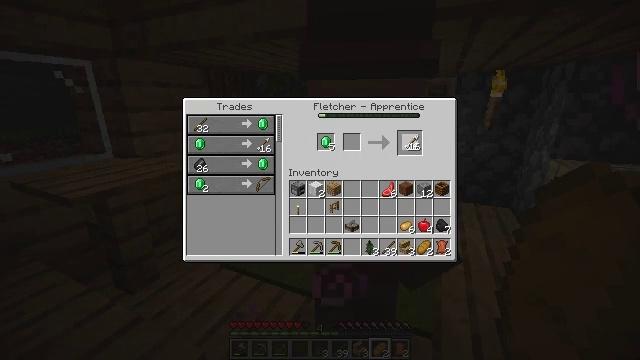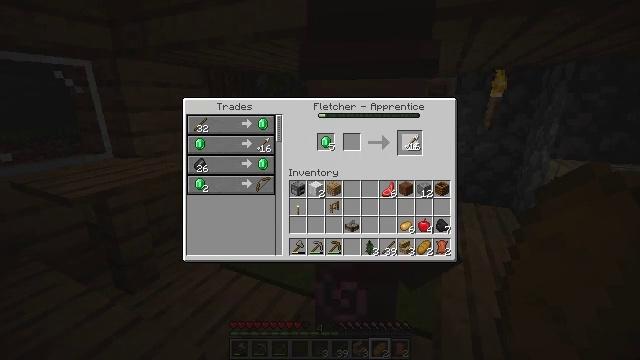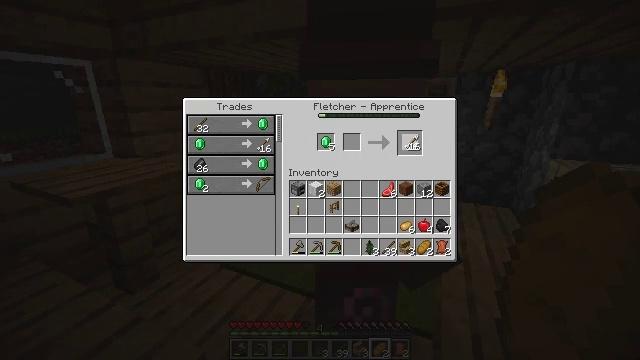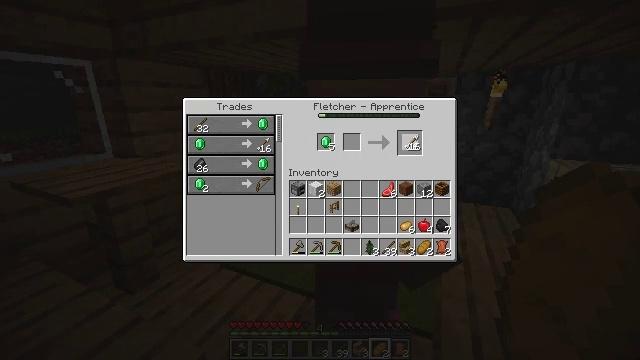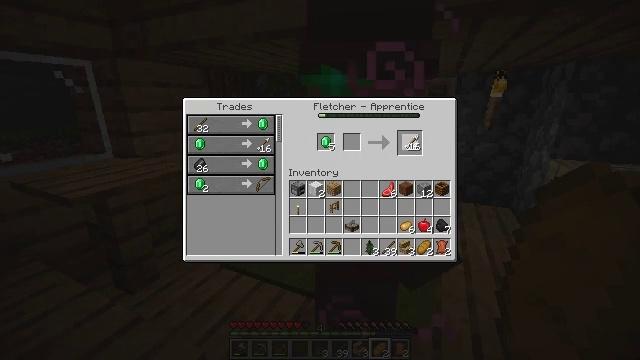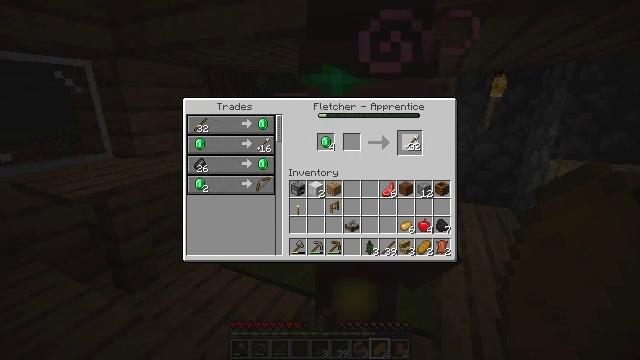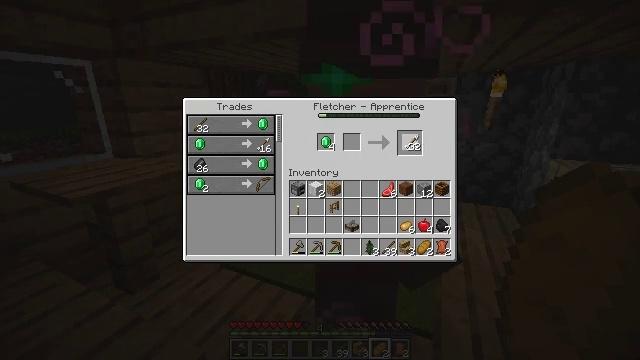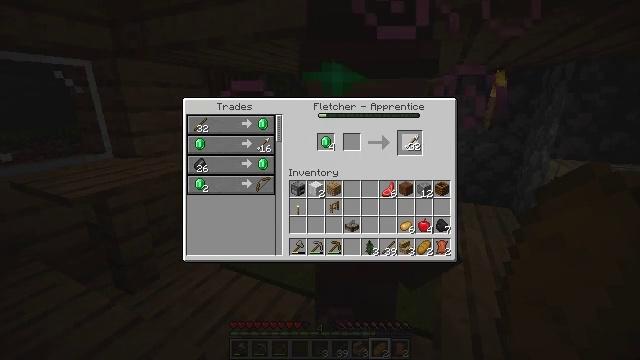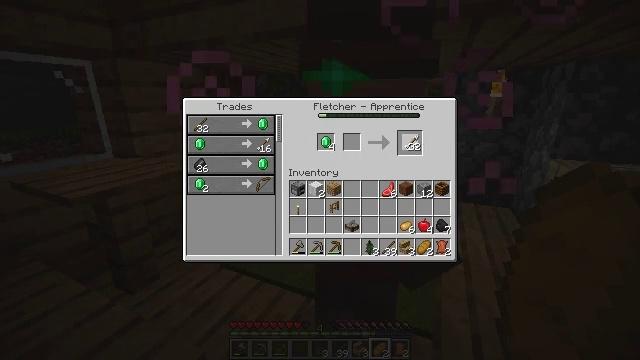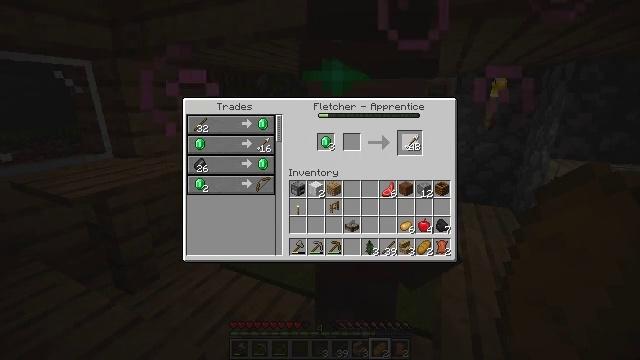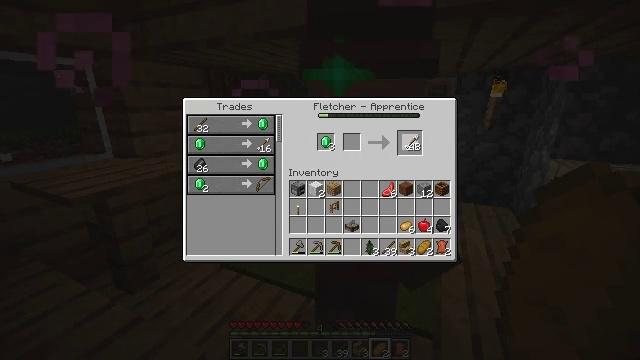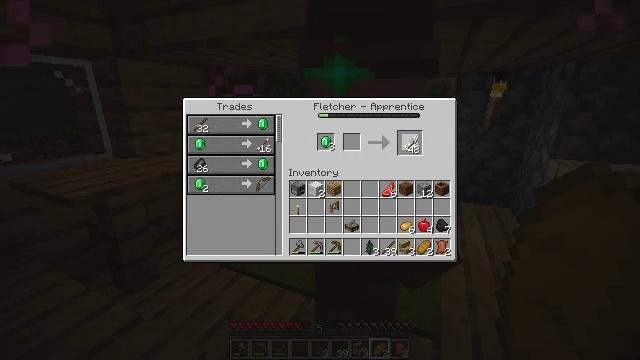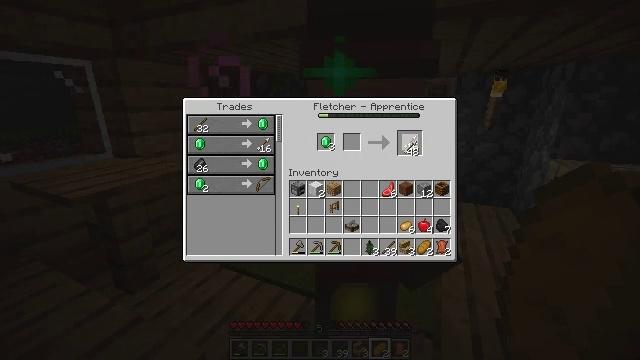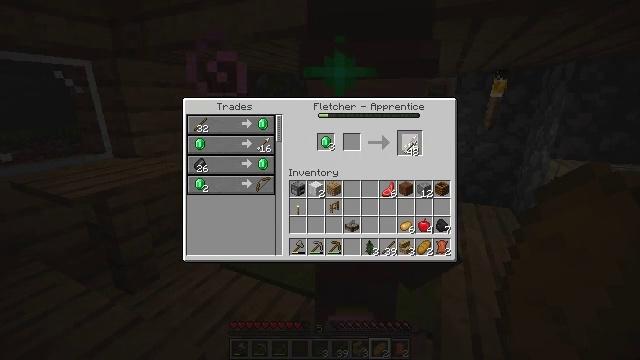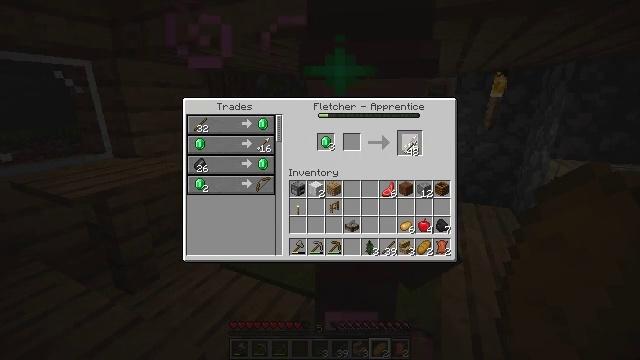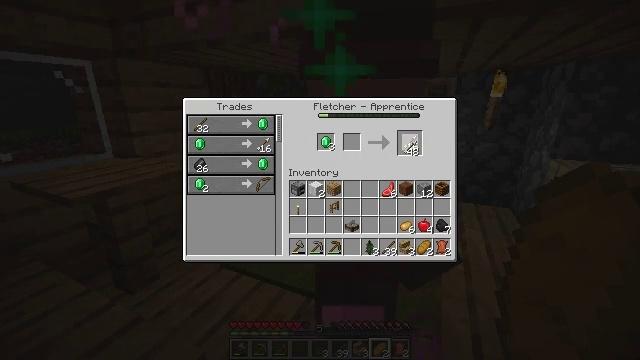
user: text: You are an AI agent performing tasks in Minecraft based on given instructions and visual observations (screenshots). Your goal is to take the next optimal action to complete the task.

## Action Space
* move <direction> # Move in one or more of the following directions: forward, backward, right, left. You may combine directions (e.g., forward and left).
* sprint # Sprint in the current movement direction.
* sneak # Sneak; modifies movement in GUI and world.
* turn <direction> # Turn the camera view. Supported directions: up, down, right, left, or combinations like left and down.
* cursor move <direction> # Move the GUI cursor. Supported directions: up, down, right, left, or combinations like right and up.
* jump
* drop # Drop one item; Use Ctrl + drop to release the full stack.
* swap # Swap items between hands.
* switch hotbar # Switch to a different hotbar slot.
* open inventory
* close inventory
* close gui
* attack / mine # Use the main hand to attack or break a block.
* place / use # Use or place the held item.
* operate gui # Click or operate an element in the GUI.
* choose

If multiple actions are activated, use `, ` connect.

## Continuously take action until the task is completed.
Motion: motion action
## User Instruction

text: Use flint, sticks, and feathers to craft arrows.
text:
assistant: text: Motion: no_op
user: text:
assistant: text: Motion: operate gui
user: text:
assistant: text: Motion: operate gui
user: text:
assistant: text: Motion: operate gui
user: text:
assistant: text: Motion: no_op
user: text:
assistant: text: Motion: operate gui
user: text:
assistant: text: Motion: operate gui
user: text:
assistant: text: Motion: operate gui
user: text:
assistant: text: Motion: no_op
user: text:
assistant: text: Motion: no_op
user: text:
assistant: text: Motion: no_op
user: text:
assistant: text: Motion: no_op
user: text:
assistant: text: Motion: no_op
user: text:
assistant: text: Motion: no_op
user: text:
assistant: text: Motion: operate gui
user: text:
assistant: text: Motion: operate gui
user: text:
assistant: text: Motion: no_op
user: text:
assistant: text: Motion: no_op
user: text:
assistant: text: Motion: no_op
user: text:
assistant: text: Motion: no_op
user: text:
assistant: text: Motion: operate gui
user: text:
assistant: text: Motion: operate gui
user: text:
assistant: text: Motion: operate gui
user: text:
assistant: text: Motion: no_op
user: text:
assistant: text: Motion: no_op
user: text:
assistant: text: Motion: no_op
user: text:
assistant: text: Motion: cursor move down
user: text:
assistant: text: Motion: cursor move down
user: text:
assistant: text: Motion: cursor move left and down
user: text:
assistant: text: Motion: cursor move left and down